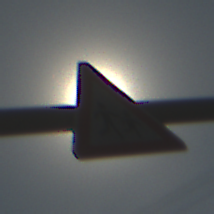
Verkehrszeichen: KinderLinks
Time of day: MorningAfternoon
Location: Outdoor (Suburban)
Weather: Clear
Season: NotSpecified
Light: Natural